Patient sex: F
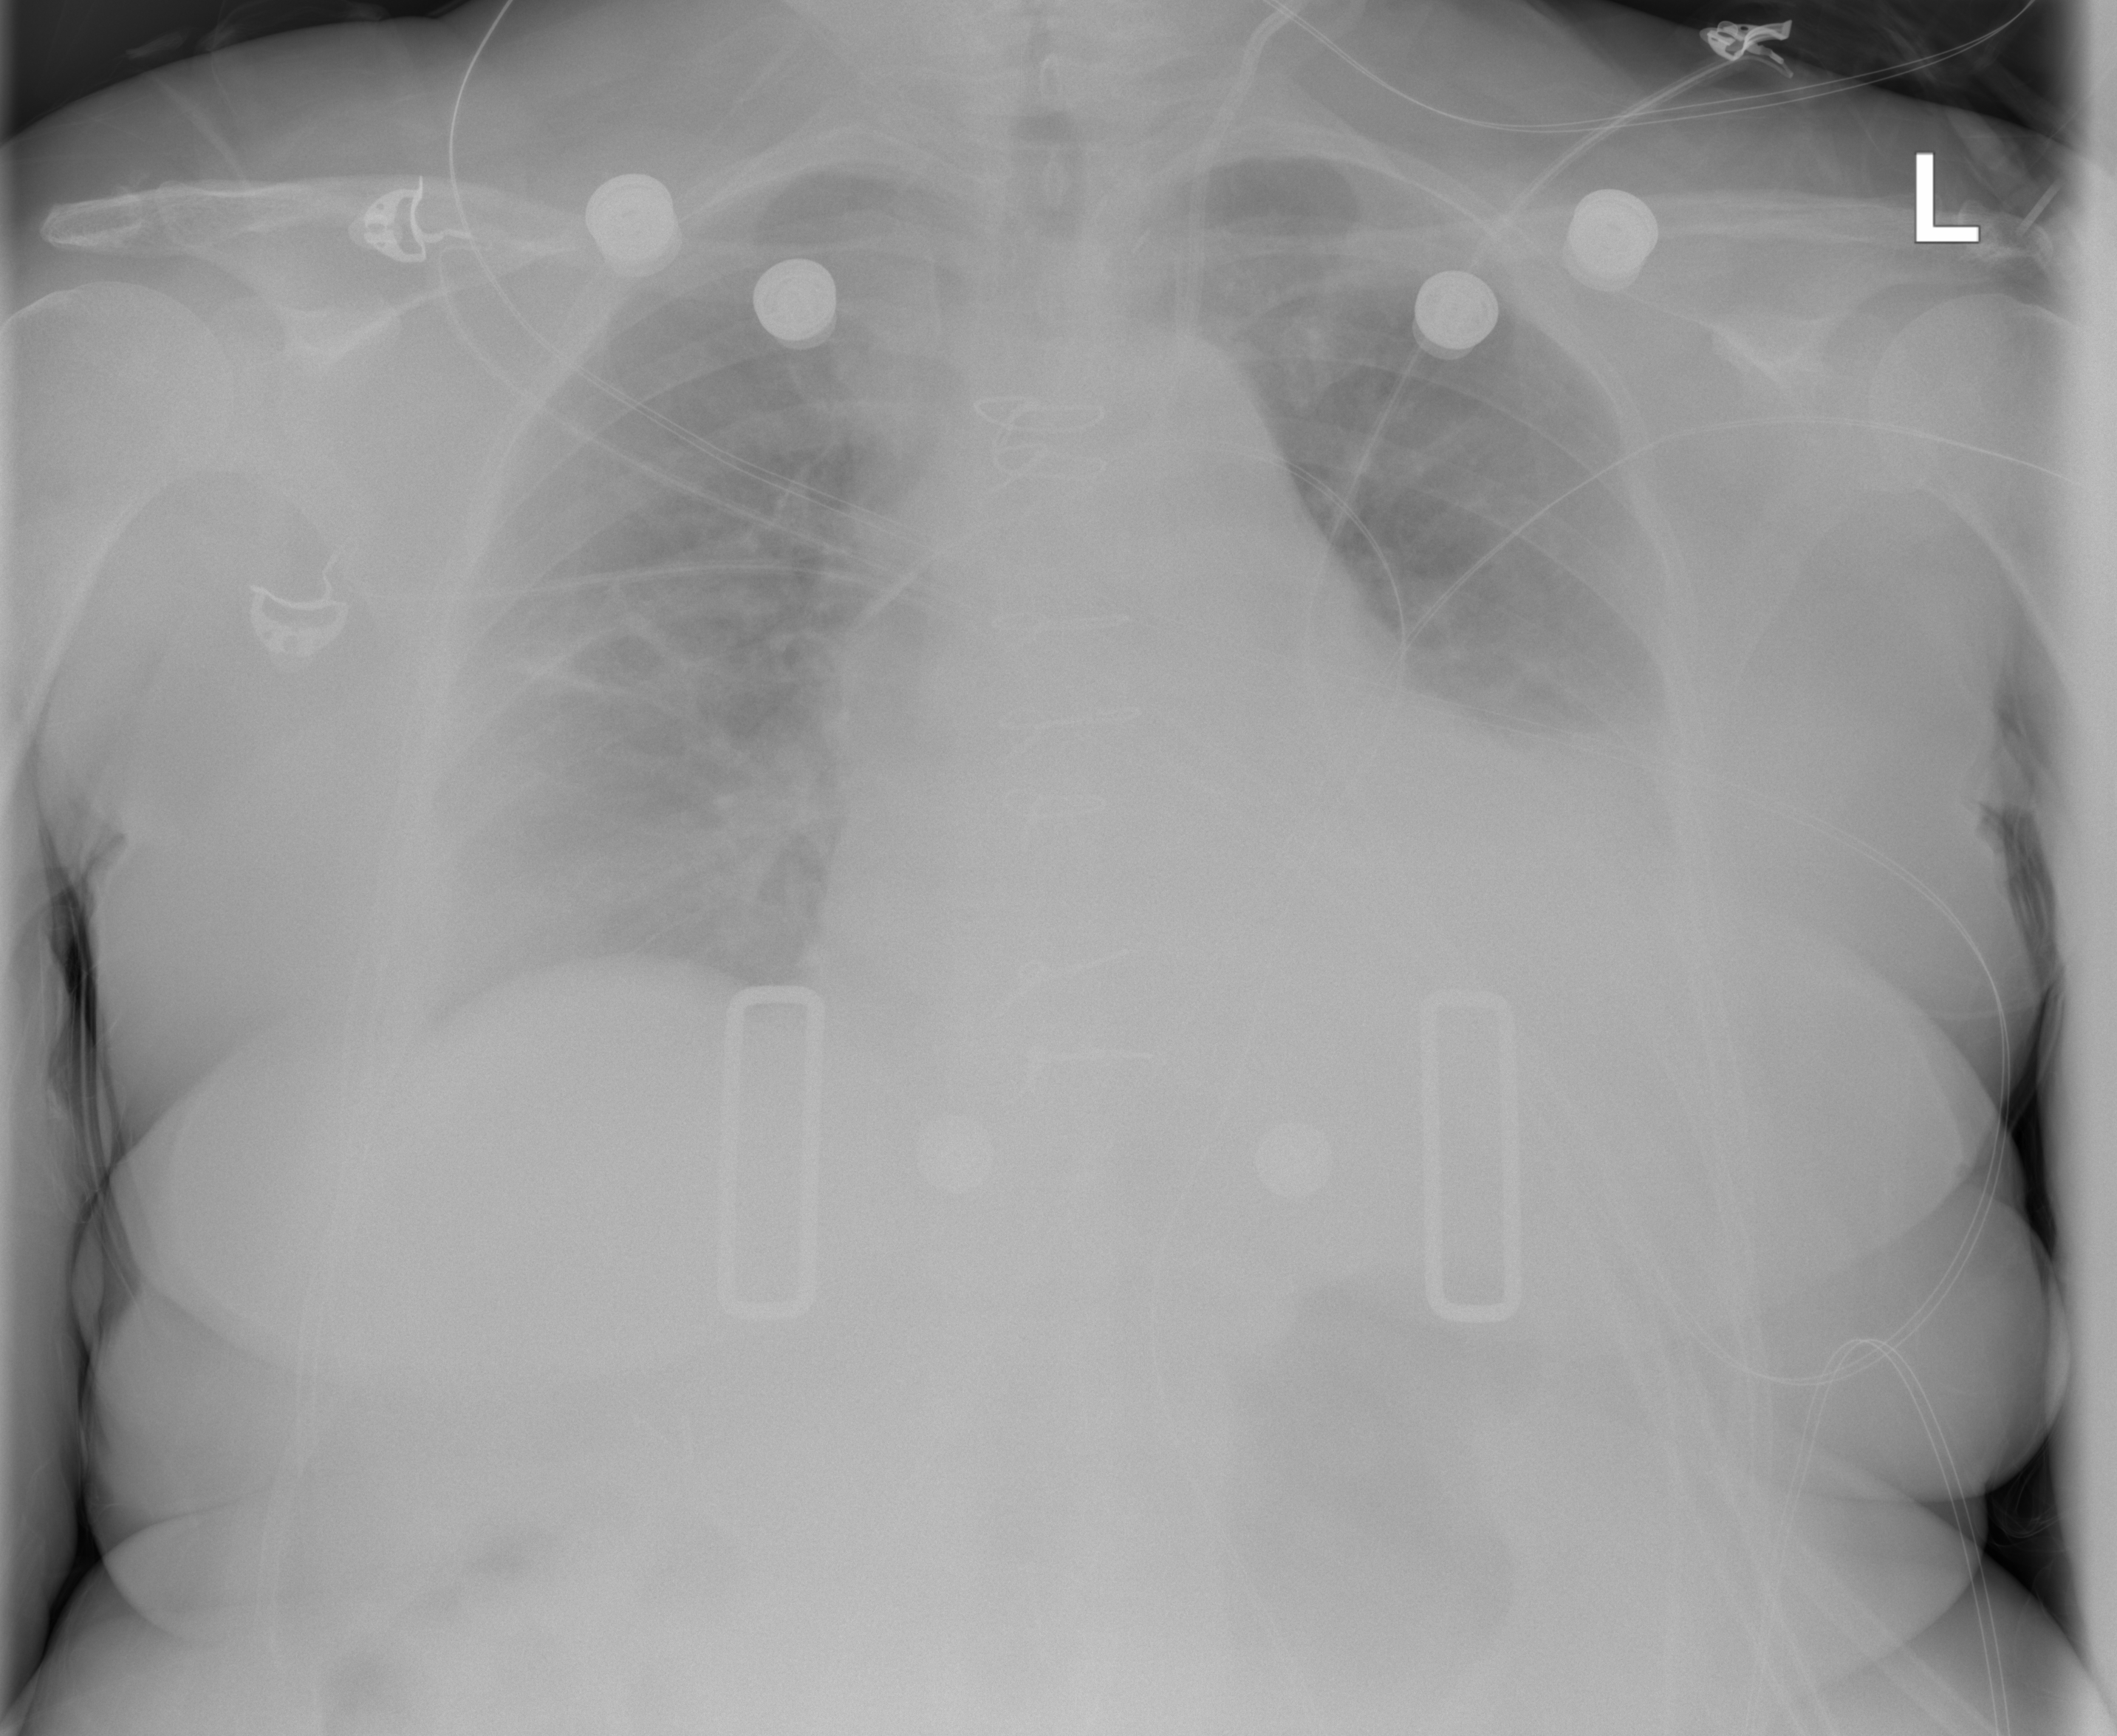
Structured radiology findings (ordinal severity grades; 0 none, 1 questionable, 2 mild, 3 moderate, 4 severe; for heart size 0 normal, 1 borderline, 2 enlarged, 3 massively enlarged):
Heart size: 2
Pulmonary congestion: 2
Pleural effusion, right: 0
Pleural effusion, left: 3
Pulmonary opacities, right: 0
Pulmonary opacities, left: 0
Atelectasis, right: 0
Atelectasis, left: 2